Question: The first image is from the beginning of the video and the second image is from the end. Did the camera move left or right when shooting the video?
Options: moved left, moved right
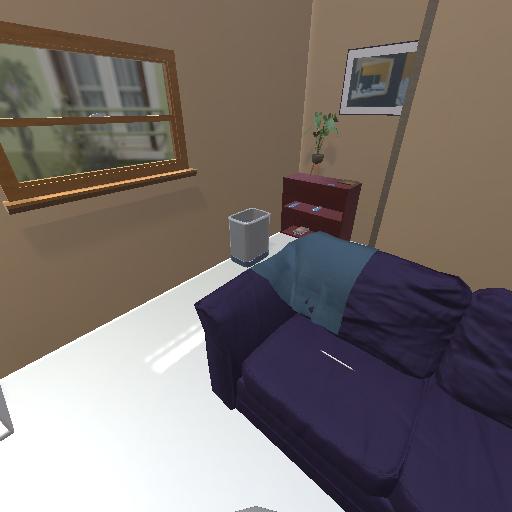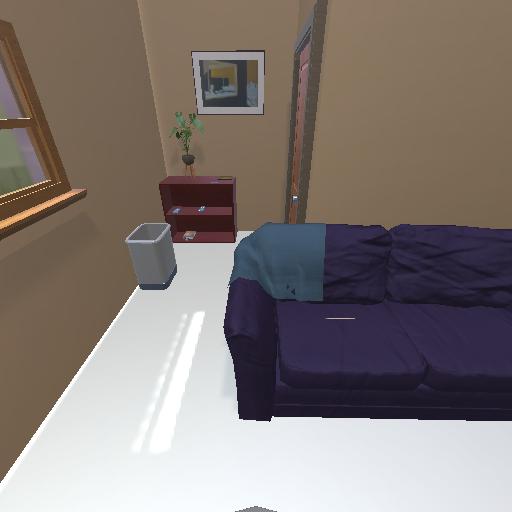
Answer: moved left